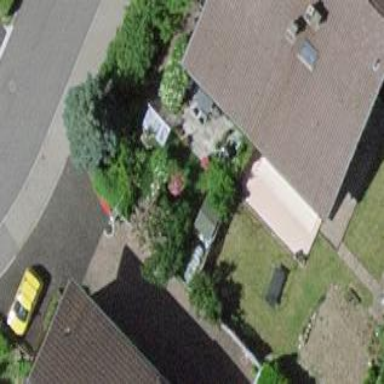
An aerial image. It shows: Shed.